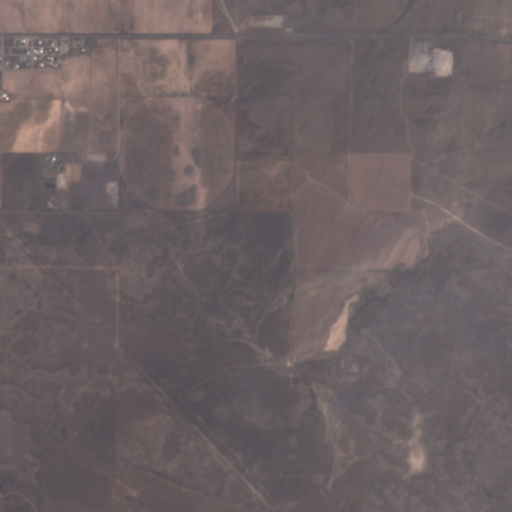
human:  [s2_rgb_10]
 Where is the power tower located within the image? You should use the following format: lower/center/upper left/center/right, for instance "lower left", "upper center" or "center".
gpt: The power tower is located in the upper right of the image.
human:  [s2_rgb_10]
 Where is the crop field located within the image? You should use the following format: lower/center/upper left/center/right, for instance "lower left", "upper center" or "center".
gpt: There is no crop field in the image.